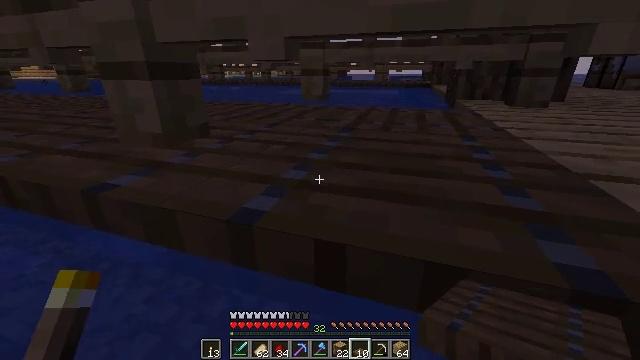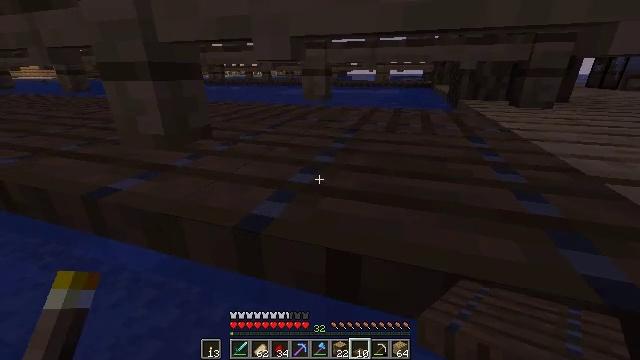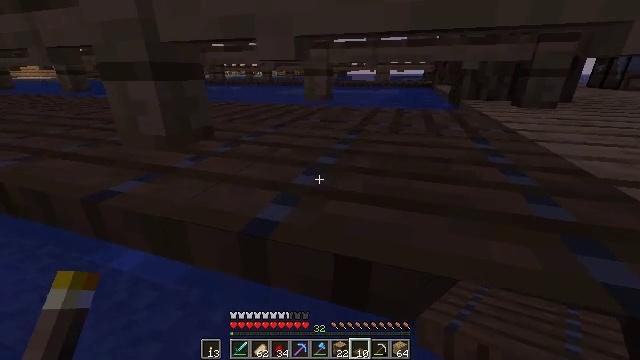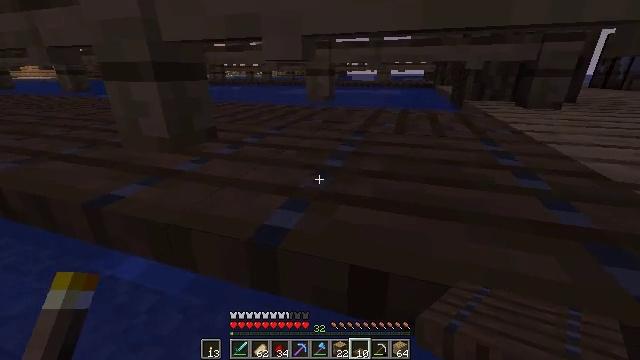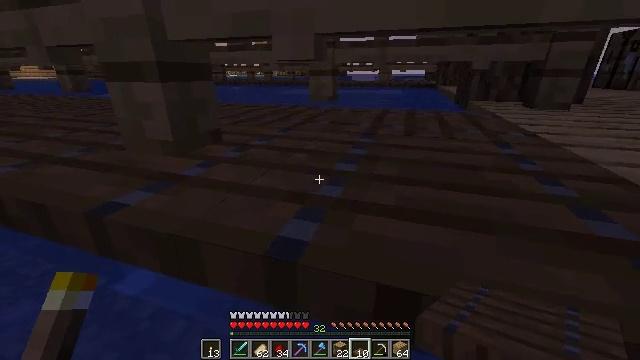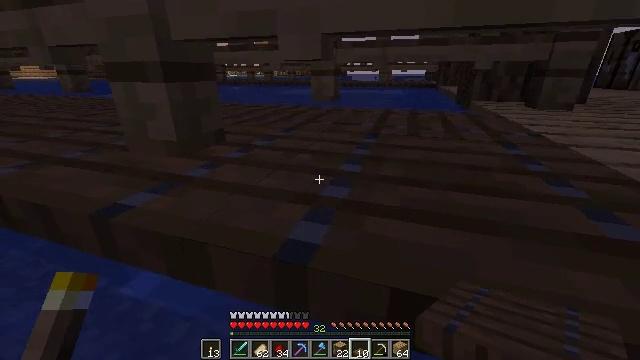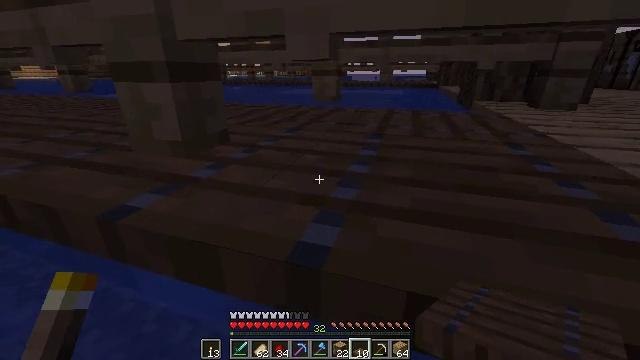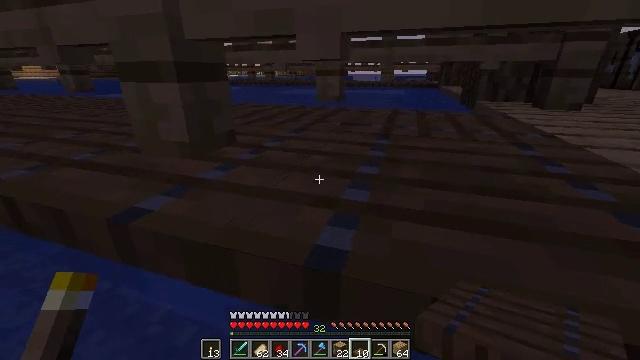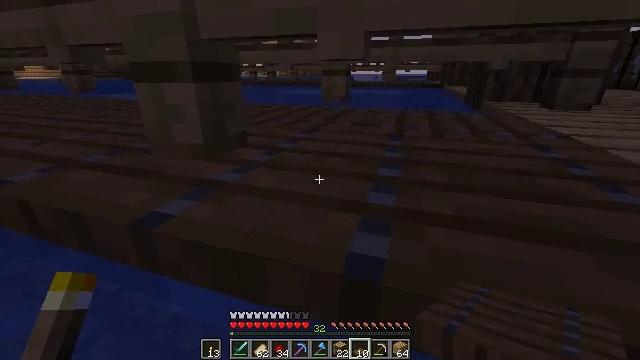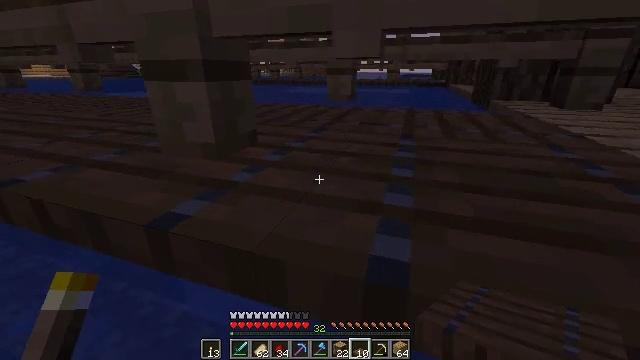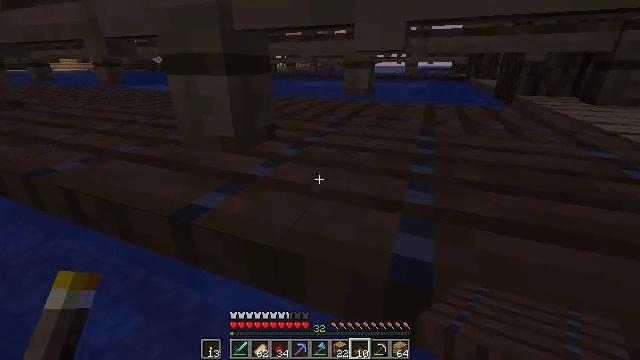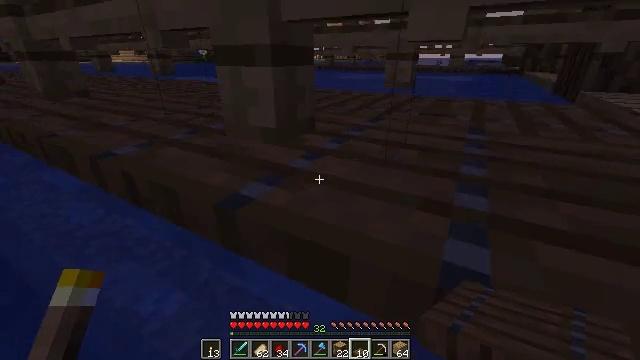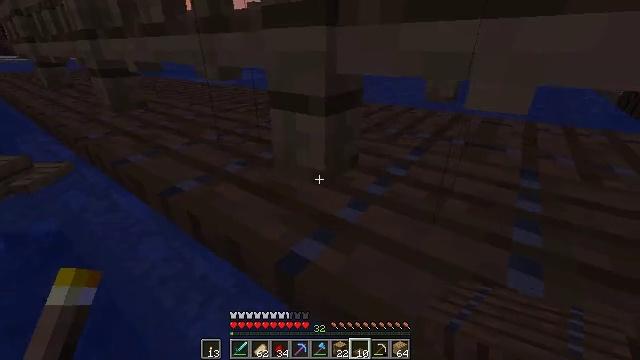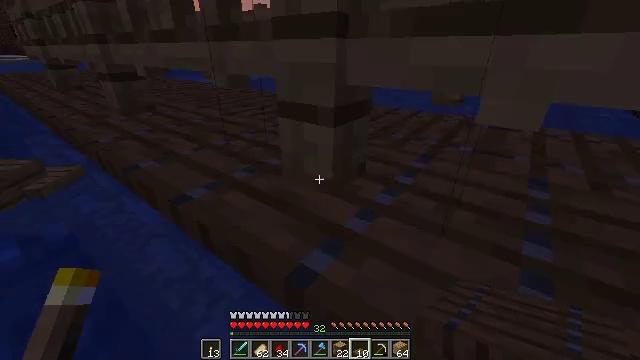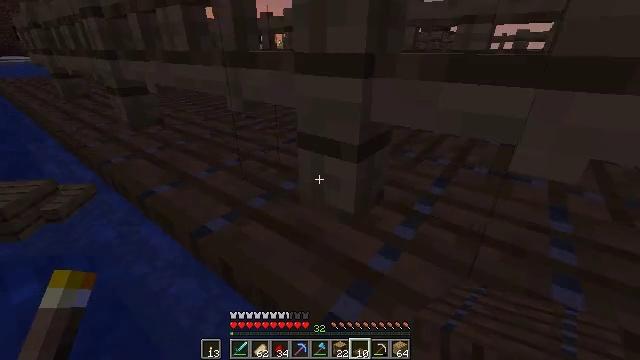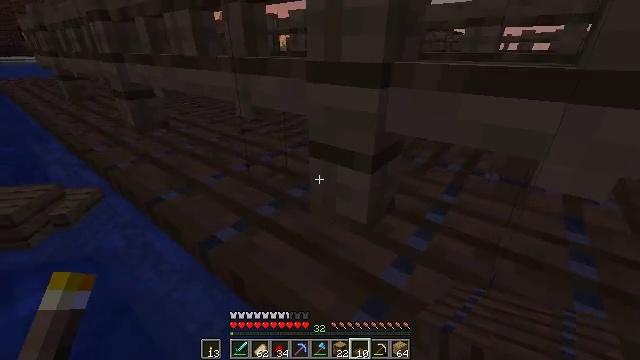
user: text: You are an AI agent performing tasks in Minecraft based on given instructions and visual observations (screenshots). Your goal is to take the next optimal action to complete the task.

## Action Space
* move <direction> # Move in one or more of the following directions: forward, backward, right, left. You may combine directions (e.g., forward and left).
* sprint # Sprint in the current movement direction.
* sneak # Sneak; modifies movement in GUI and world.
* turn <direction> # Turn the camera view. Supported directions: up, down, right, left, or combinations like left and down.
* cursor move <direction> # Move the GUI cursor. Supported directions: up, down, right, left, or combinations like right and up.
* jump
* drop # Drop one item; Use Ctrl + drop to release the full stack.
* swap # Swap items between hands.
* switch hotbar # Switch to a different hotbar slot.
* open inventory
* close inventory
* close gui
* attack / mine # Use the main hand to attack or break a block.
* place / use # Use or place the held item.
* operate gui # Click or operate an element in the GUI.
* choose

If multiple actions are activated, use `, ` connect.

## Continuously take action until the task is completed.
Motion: motion action
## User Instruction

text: Remove the oak fence from its place.
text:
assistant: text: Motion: move forward and move left, sneak
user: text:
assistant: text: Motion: move forward and move left, sneak
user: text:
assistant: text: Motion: move forward and move left, sneak
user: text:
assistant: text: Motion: move forward and move left, sneak
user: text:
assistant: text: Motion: move forward and move left, sneak
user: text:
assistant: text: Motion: move forward and move left, sneak
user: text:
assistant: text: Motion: move forward and move left, sneak
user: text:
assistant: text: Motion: move forward and move left, sneak
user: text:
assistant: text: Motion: move forward and move left, sneak
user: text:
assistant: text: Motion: move forward and move left, sneak, turn left and down
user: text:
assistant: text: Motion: move forward and move left, turn left and down
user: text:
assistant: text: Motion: move forward and move left, turn left and down
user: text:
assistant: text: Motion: move forward and move left
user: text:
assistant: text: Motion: move forward and move left
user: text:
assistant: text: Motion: move forward and move left
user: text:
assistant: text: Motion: move forward and move left
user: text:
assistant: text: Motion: move forward and move left
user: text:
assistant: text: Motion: move forward and move left
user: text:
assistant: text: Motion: move forward and move left
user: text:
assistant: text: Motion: move forward and move left
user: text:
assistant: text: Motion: move forward and move left
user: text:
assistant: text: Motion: move forward and move left, turn left
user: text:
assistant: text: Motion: move forward and move left, turn left
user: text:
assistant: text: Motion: move forward and move left, turn left
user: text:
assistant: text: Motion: move forward and move left
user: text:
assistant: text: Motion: move forward and move left
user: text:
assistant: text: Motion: move forward and move left
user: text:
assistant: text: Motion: move forward and move left
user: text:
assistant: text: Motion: move forward and move left, turn left
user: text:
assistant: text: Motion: move forward, turn left